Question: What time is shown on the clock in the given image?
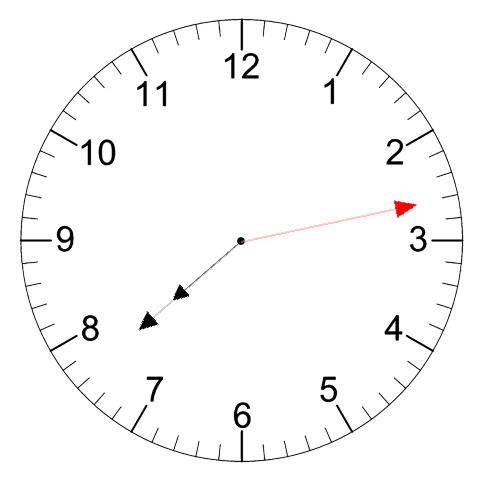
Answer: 07:38:13